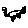
Label: cat